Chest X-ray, PA view. Patient: 69 years old, sex M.
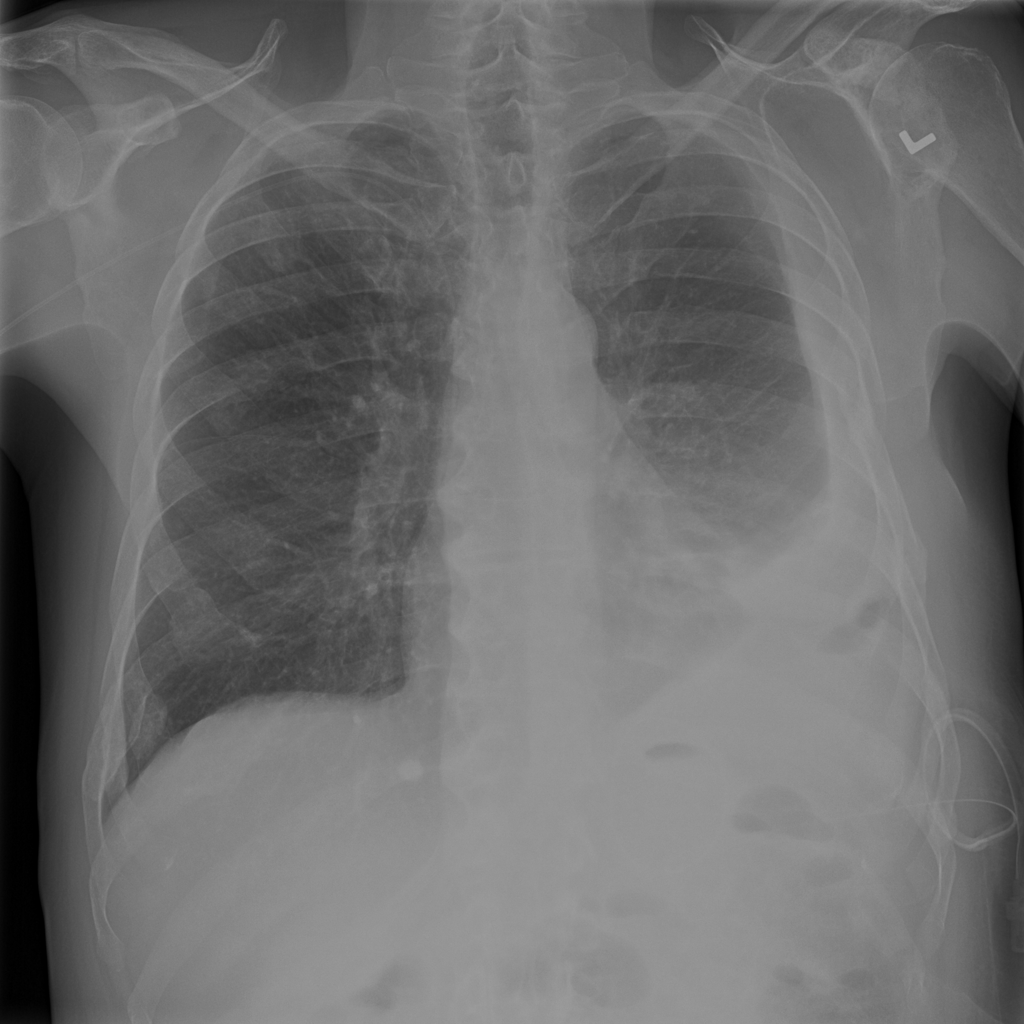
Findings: No Finding